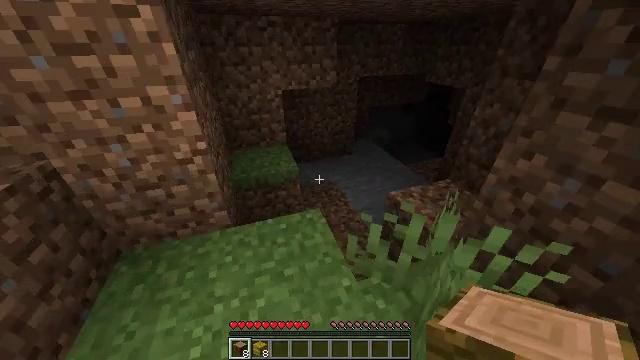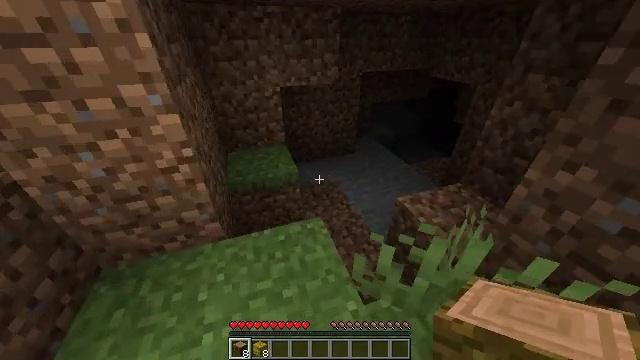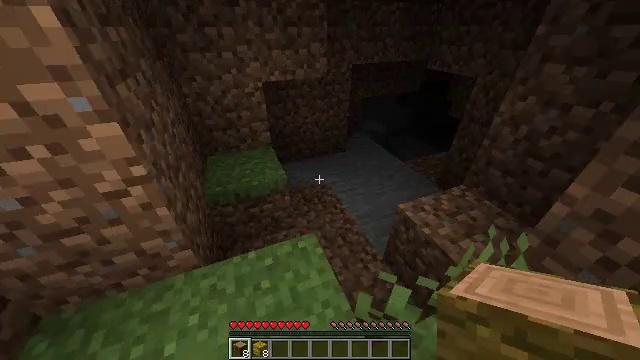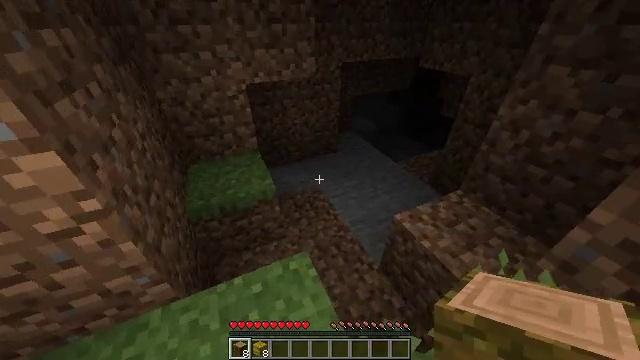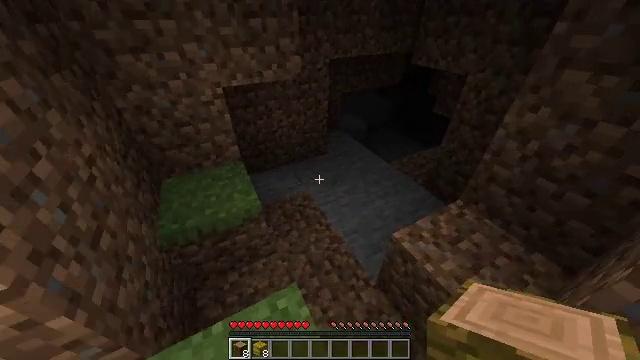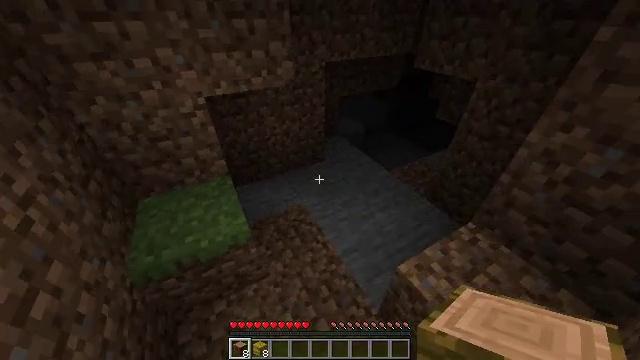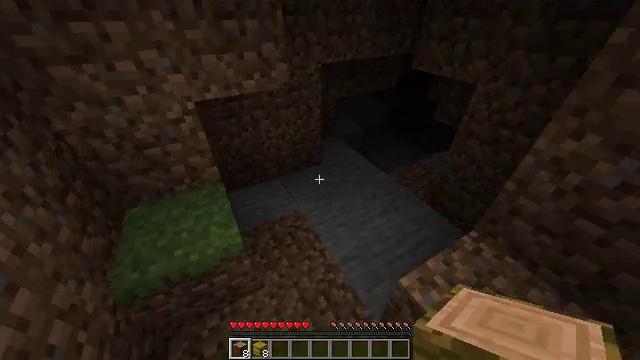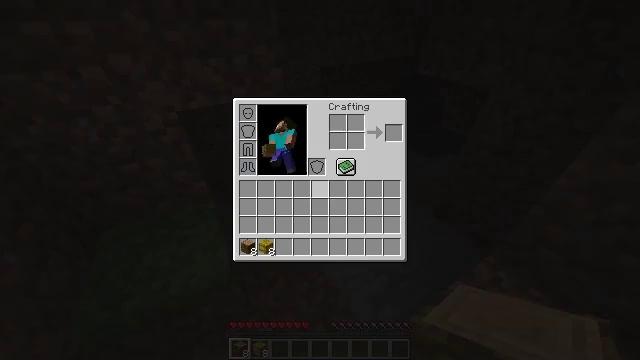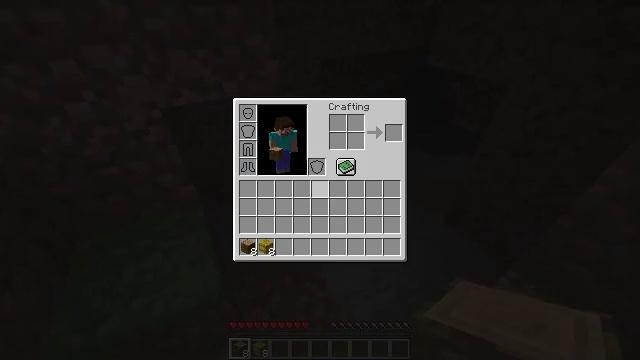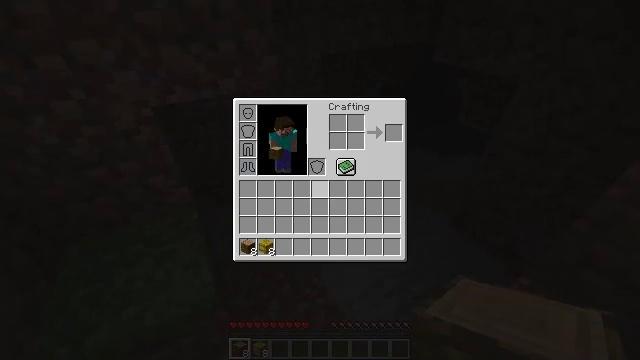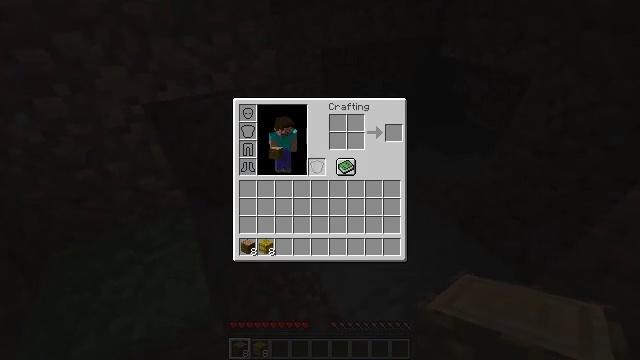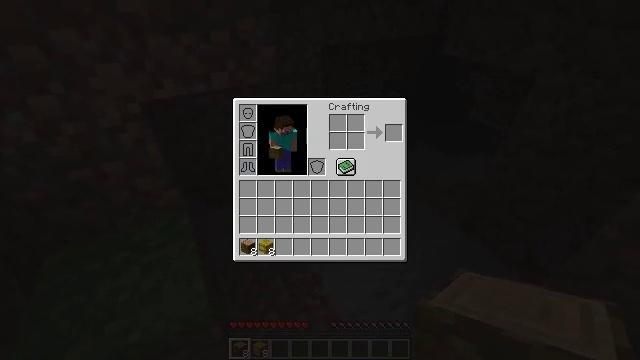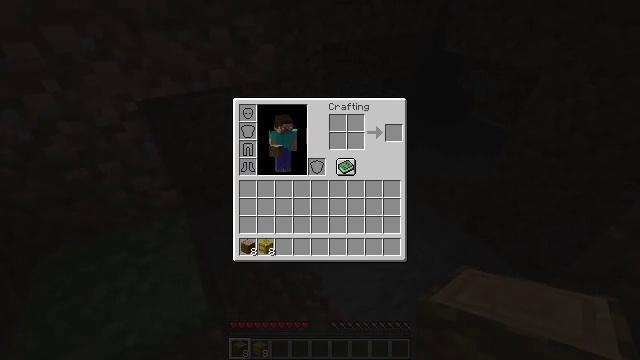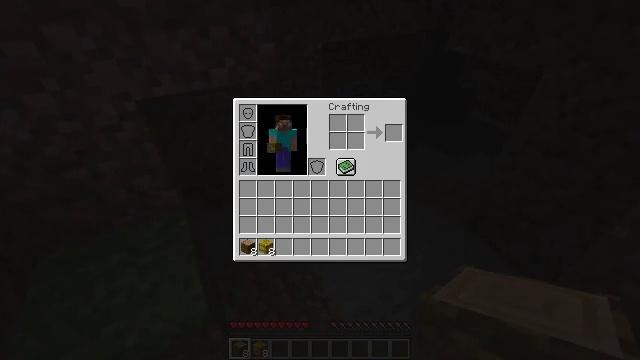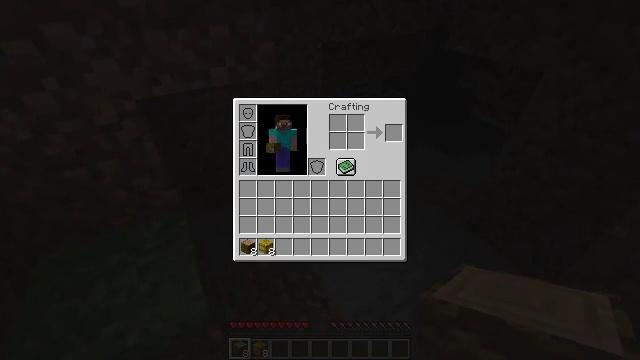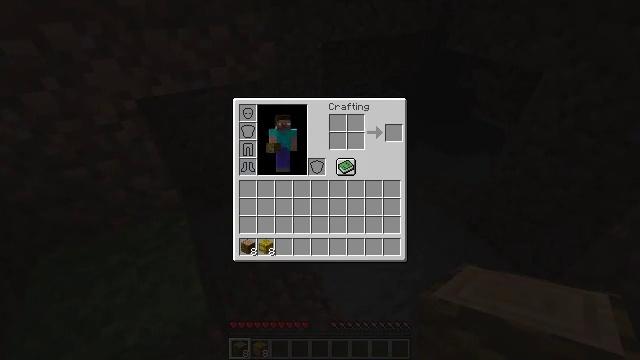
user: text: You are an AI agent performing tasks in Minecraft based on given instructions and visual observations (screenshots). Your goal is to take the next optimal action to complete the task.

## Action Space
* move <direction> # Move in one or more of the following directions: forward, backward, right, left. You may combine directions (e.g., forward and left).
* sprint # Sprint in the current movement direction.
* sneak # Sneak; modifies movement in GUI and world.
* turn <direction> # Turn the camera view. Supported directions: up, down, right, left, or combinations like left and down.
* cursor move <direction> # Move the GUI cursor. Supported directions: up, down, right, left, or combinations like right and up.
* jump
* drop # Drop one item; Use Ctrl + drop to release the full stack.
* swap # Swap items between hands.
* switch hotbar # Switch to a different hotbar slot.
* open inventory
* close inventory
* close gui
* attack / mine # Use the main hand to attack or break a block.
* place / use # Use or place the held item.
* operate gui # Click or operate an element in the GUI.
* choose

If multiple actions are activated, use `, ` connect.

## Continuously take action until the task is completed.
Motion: motion action
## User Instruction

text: Open inventory and turn jungle logs into jungle planks.
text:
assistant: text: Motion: move forward, sprint, turn down
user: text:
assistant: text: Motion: move forward, sprint, turn right and down
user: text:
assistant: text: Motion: move forward, sprint, turn right
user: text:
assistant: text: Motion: move forward, sprint, turn right and down
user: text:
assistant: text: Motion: move forward, sprint
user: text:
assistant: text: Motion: move forward, sprint
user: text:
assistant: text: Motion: move forward, sprint, open inventory
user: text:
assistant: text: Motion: sprint, open inventory
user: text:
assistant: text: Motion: open inventory
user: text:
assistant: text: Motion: cursor move up, open inventory
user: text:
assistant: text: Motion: cursor move up
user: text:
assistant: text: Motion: cursor move left and up
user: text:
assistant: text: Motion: no_op
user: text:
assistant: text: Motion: sneak
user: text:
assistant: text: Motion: sneak
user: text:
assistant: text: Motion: sneak, cursor move right and down
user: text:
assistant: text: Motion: sneak, cursor move right and down
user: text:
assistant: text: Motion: sneak, cursor move right and down
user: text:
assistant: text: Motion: no_op
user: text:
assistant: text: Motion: no_op
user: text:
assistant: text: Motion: no_op
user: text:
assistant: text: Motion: operate gui
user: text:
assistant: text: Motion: operate gui
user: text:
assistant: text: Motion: operate gui
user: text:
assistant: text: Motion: cursor move left
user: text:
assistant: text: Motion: cursor move left and up
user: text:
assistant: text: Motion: cursor move left and up
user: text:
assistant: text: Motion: cursor move left and up
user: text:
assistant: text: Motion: no_op
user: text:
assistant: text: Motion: no_op